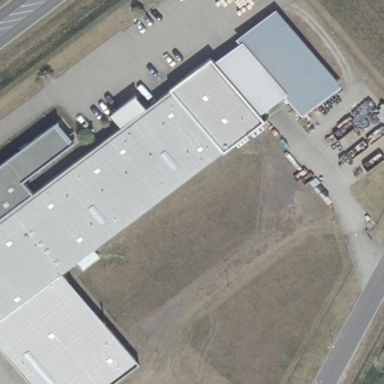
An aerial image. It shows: Industrial building.